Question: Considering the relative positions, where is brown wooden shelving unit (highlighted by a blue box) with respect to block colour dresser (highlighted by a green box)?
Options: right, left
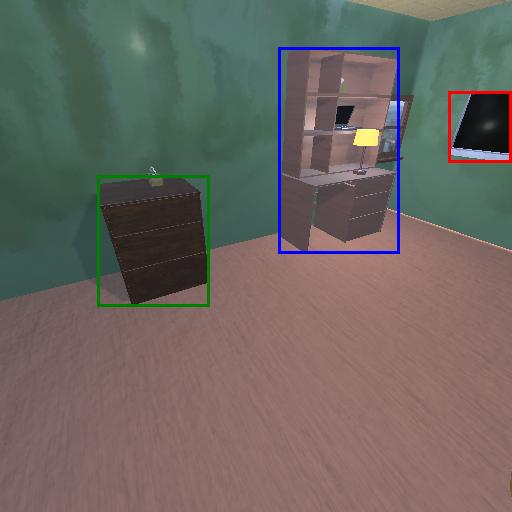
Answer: right